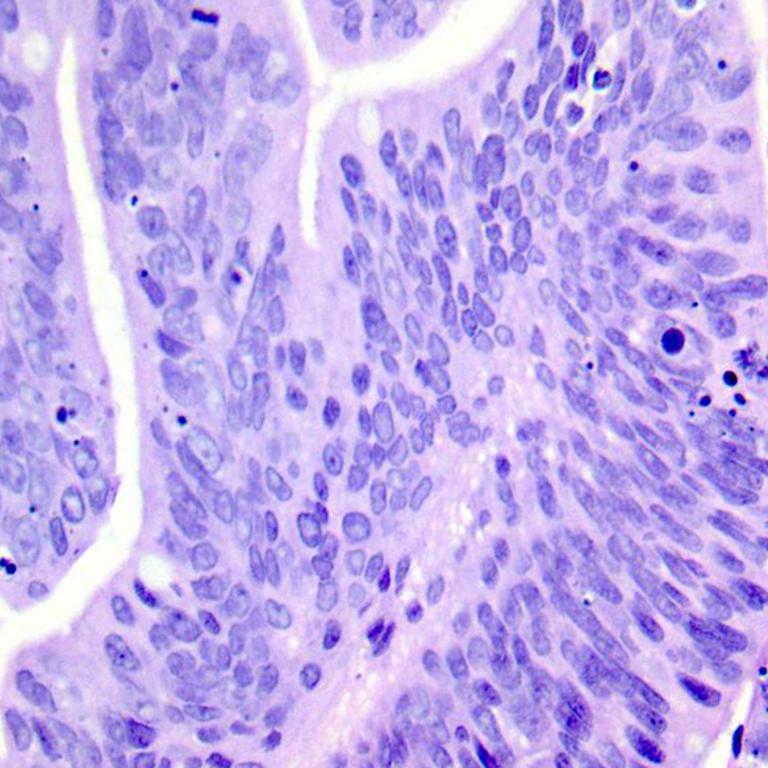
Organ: colon
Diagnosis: adenocarcinomas